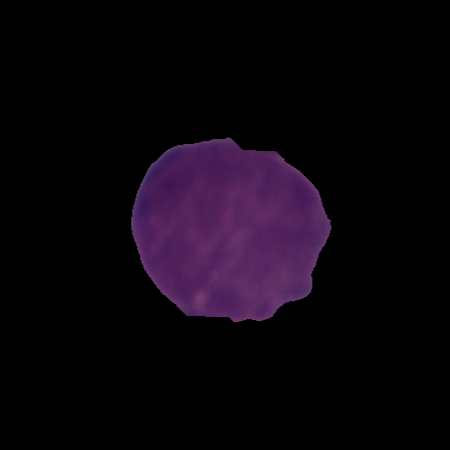
Label: cancer